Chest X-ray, PA view. Patient: 44 years old, sex F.
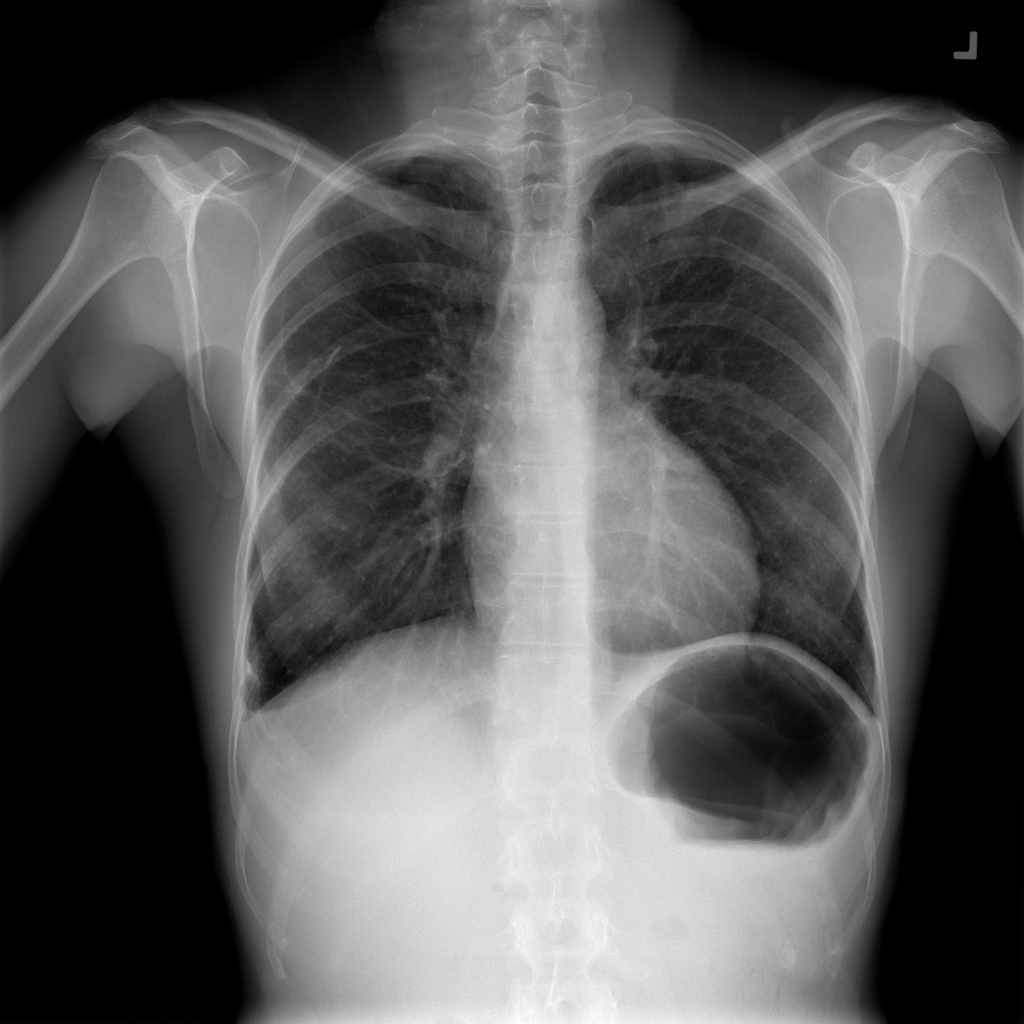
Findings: No Finding